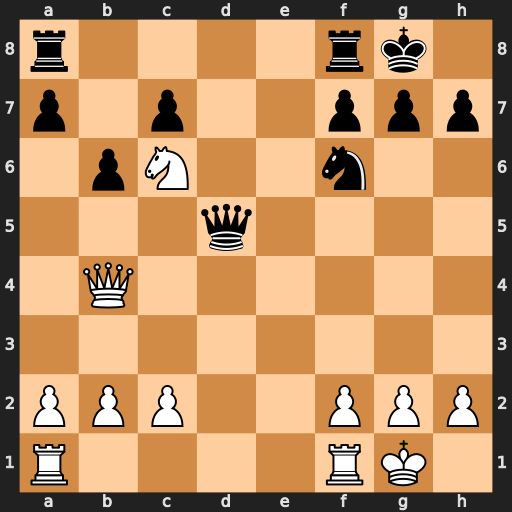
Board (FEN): r4rk1/p1p2ppp/1pN2n2/3q4/1Q6/8/PPP2PPP/R4RK1
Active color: w
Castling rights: -
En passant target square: -
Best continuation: Ne7+ Kh8 Nxd5